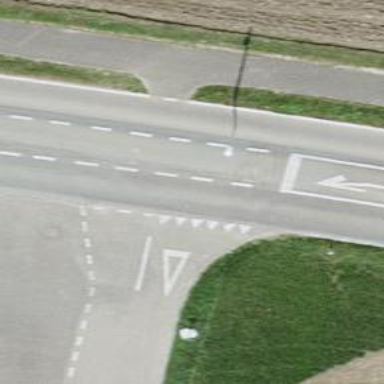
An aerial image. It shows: Secondary road with cycle track on the right side.